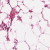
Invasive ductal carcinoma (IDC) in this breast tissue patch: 0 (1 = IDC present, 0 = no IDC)